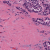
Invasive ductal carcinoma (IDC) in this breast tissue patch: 1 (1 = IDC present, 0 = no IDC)